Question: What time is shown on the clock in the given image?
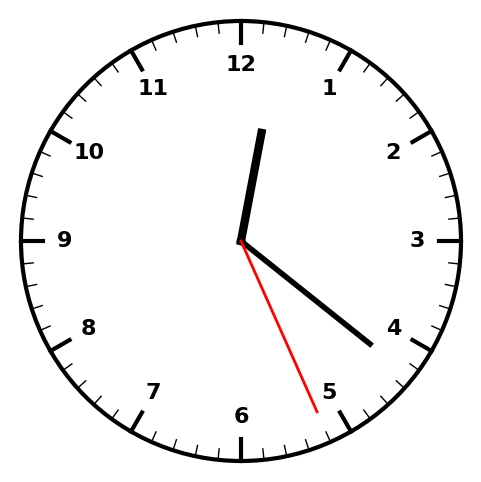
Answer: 12:21:26